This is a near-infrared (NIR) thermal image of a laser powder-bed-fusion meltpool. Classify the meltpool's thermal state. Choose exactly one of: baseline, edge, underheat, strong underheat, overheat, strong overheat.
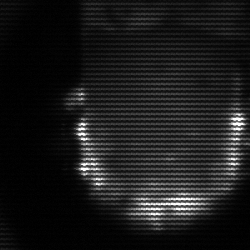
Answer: baseline